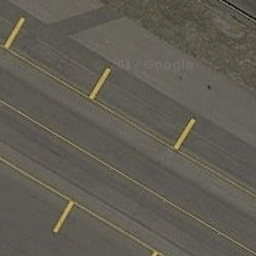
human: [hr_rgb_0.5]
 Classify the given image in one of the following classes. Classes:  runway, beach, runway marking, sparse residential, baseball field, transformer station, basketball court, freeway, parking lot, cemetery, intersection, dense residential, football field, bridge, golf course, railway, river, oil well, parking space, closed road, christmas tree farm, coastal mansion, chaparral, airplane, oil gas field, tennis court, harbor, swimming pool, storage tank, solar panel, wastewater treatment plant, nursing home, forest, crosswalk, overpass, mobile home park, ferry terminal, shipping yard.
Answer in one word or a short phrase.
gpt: runway marking